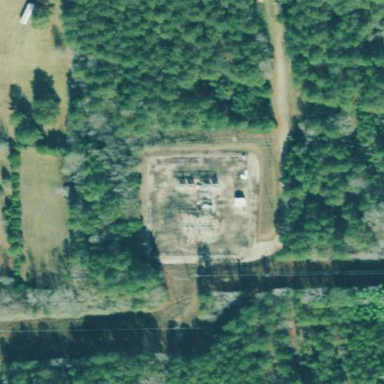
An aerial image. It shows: There is distribution substation enclosed by fence.